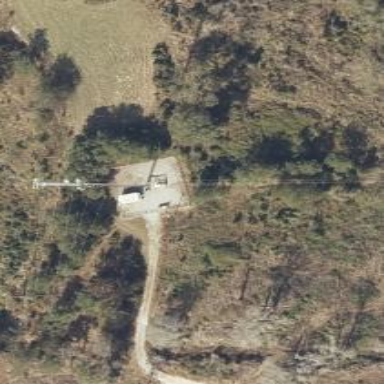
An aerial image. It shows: Mast tower used for communication.